Question: I have a basic table with customer, region, sales person, sales item. Sales items are abbreviated, for example, TENN is input for Tennis Shoes. In the new column, call it SALES2, I want to correct with different names. This is what I have so far, but it's not working
'''
ALTER TABLE SALES
DROP COLUMN SALES2 varchar(25) AFTER Sales Item;
UPDATE SALES
SET SALES2= CASE
(
WHEN Sales Item = 'TENN' THEN 'Tennis Shoes'
WHEN Sales Item = 'PJs' then 'Pajamas'
ELSE = Other
)
END
'''
Here's what I'm looking for in end result

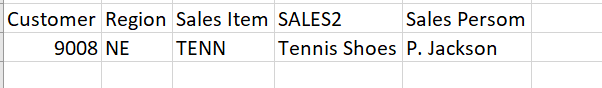
Answer: There are a couple of problems here. First, you want to 'add' a column, not 'drop' it (which means removing it):
'''
ALTER TABLE SALES
ADD COLUMN SALES2 varchar(25) AFTER Sales Item;
'''
Second, your 'case' syntax is wrong - you should remove the '=' after the 'else', use single quotes to denote that string and remove the parenthesis:
'''
UPDATE SALES
SET SALES2= CASE
WHEN [Sales Item] = 'TENN' THEN 'Tennis Shoes'
WHEN [Sales Item] = 'PJs' THEN 'Pajamas'
ELSE 'Other'
END
'''